Chest X-ray:
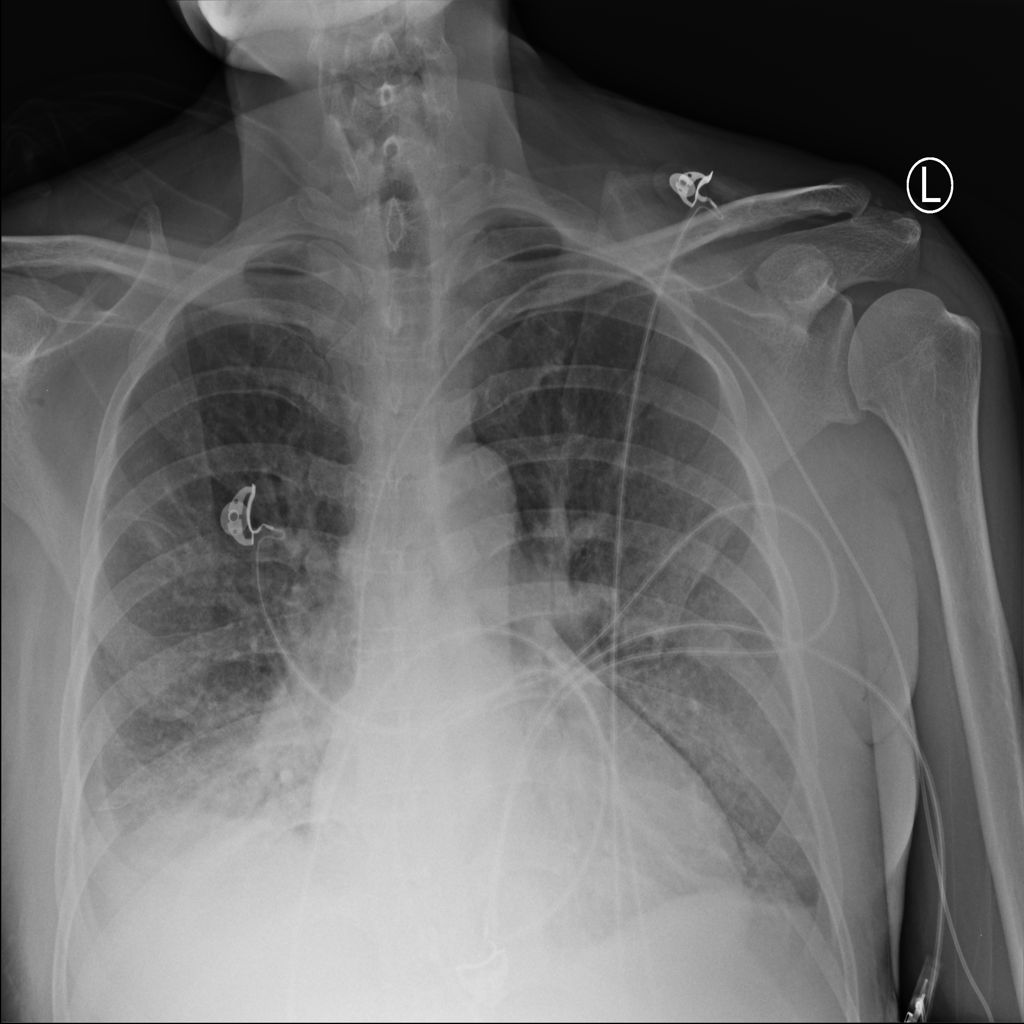
Findings: Consolidation, Effusion
No abnormal finding: no